Question: I am using DataAnnotations to enable client-side validation in an ASP.NET MVC 2 project. I am having an issue where my URL validation regex passes my unit test, but it fails in the actual website.
## Model
'''
[RegularExpression(UrlValidation.Regex, ErrorMessage = UrlValidation.Message)]
public string Url { get; set; }
Regex = "(([\w]+:)?//)?(([\d\w]|%[a-fA-f\d]{2,2})+(:([\d\w]|%[a-fA-f\d]{2,2})+)?@)?([\d\w][-\d\w]{0,253}[\d\w]\.)+[\w]{2,4}(:[\d]+)?(/([-+_~.\d\w]|%[a-fA-f\d]{2,2})*)*(\?(&?([-+_~.\d\w]|%[a-fA-f\d]{2,2})=?)*)?(#([-+_~.\d\w]|%[a-fA-f\d]{2,2})*)?"
'''
Message = "Invalid Url"
## View
'''
<div class="editor-label">
<%: Html.LabelFor(model => model.Url) %>
</div>
<div class="editor-field">
<%: Html.TextBoxFor(model => model.Url) %>
<%: Html.ValidationMessageFor(model => model.Url) %>
</div>
'''
Result With URL = 'http://www.chicagoshakes.com/main.taf?p=7,8'

## Passing Unit Test
'''
[Test]
public void GetVarUrlPasses()
{
var url = "http://www.chicagoshakes.com/main.taf?p=7,8";
var regex = new Regex(UrlValidation.Regex);
Assert.IsTrue(regex.IsMatch(url));
}
'''
Does anyone have any idea why this is passing the unit test, but failing when I test the view in a browser?
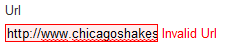
Answer: Alan Moore was basically right, the regex was junk. I ended up using a <URL>.
Also, here's the proper way to write the unit test:
'''
[Test]
public void GetVarUrlPasses()
{
var url = "http://www.chicagoshakes.com/main.taf?p=7,8";
var attribute = new RegularExpressionAttribute(regex);
Assert.IsTrue(regex.IsValid(url));
}
'''